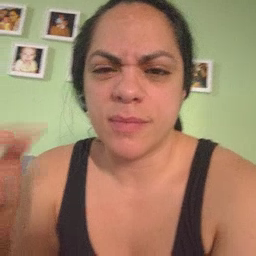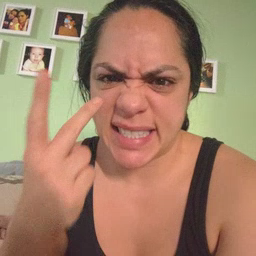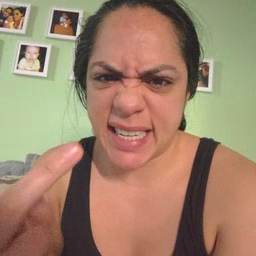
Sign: see